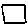
Label: square